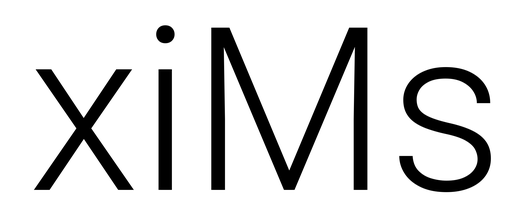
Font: Roboto_Light